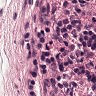
Metastatic tissue present: no